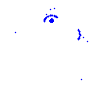
Particle: electron